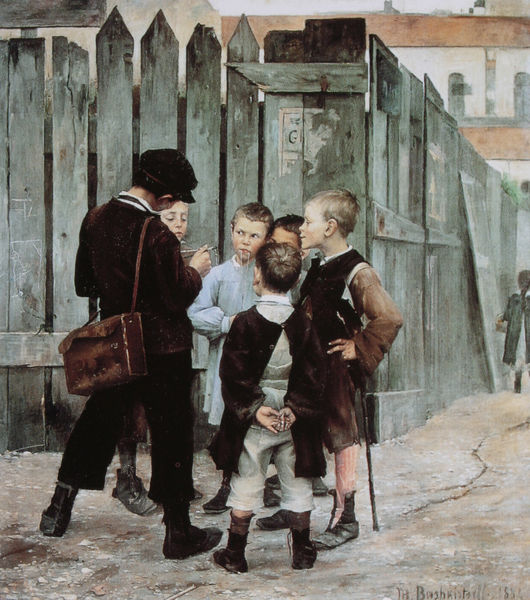
Titel: Ein Meeting
Künstler: Marie Bashkirtseff
Standort: Paris
Institution: Musée d'Orsay
Schlagwörter: blau, gemälde, gruppe, hand, himmel, umhang, weiß, grün, menschen, mädchen, ocker, sand, stadt, braun, fenster, frankreich, frisur, grau, haar, hintergrund, holz, hut, licht, mund, ohr, orange, rücken, schwarz, strasse, tür, türkis, unterhalten, zeichnung, blick, dach, gebäude, haus, rot, weg, zaun, beige, malerei, versammlung, anzug, anzüge, blond, gesichter, hemd, hose, jacke, kappe, mütze, wand, arm, augen, blicke, falten, kleidung, kragen, stehen, steine, bild, hände, porträt, signatur, öl, erde, häuser, kirche, pfad, boden, auge, gewand, haare, realismus, gewänder, kind, genre, kinder, stock, garten, schürze, papier, ecke, bogen, fassade, fassaden, gasse, beobachten, schuhe, stab, buben, hosen, jungen, knaben, schotter, dächer, giebel, spalten, hof, latten, lattenzaun, zäune, signiert, holzzaun, kies, münder, nasen, sprechen, spielen, zopf, bretter, fotorealistisch, weste, tor, bögen, spiel, strümpfe, eingang, hinterhof, knabe, unterschrift, bub, linie, jungs, kreuzung, gehweg, jacken, plakat, kittel, stiefel, treffen, tasche, schuh, anführer, aufmerksamkeit, blaugrün, leder, film, bettler, grundstück, ranzen, schulranzen, schultasche, tornister, holt, bieg, sechs, gespräche, rinsal, umhängetasche, schulweg, erklärung, bretterzaun, holzverschlag, verschlag, zuhören, riss, streich, ritzen, abgerissen, hosenbein, rundbogenfenster, querbalken, bande, teer, stifel, krücke, abriß, bretterwand, spielende kinder, ritzerei, holzlatten, pfalster, verschwörung, burschen, ledertasche, filmszene, strassenkinder, tausch, armel, guerre des boutons, krieg der knöpfe, kästner, laiberl, schuen, strassenjungen, bretterverschlag, kreizung, 1534, bubenspiele, poil de carotte, aushecken, knabengruppe, oliver twist, tom sawyer